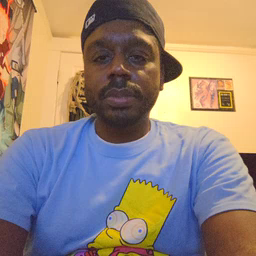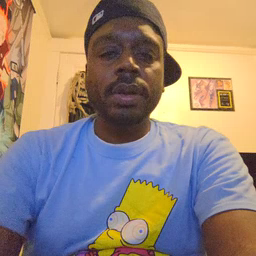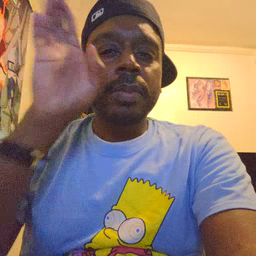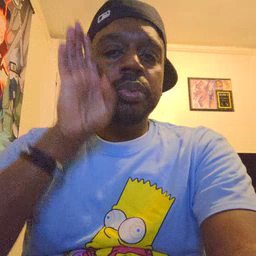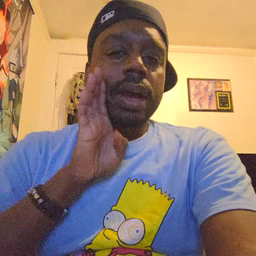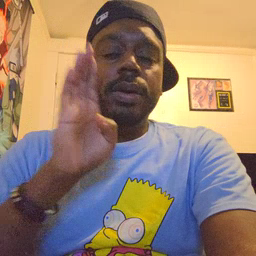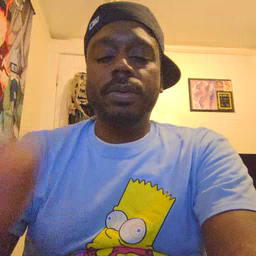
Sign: brown